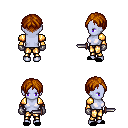
a pixel art fantasy rpg character, female body template, dark elf, purple skin, gold arm armor, gold greaves, brunette parted hairstyle, metal gloves, black slippers, dagger, four views (front, back, left, right), 2x2 character sprite sheet, small pixel art, hard edges, no anti-aliasing